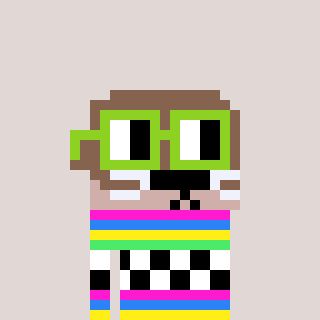
a pixel art character with square light green glasses, a otter-shaped head and a grayscale-colored body on a warm background